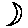
Label: moon